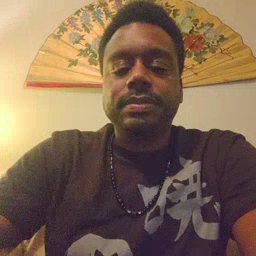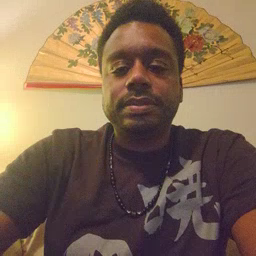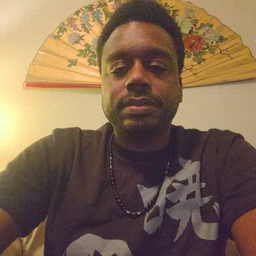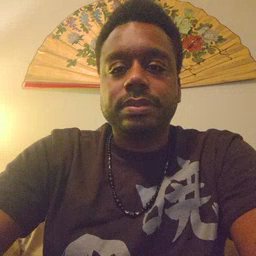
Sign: duck